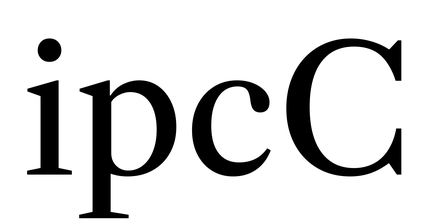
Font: LibreCaslonText_Regular